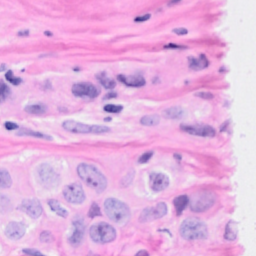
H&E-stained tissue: Breast